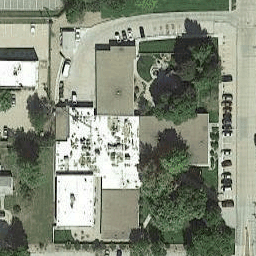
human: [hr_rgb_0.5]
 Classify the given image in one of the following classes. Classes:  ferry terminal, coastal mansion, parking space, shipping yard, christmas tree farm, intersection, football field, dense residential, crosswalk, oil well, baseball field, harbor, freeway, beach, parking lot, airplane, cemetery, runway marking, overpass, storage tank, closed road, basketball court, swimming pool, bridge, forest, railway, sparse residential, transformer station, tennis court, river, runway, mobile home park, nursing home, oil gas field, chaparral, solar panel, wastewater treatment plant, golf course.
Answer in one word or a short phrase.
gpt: nursing home